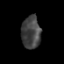
Tissue: prostate
Cell type: Myeloid cells
Senescence score: 0.245
Nuclear area (px): 608
Mean DAPI intensity: 66.885